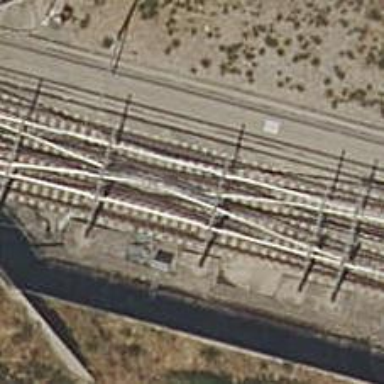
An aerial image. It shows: Railway crossing.